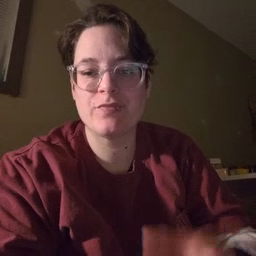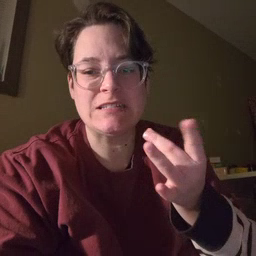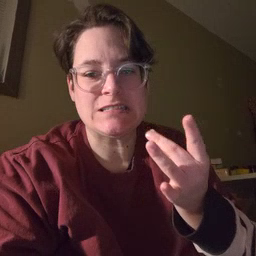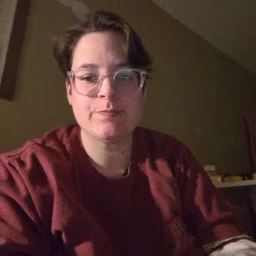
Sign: sticky